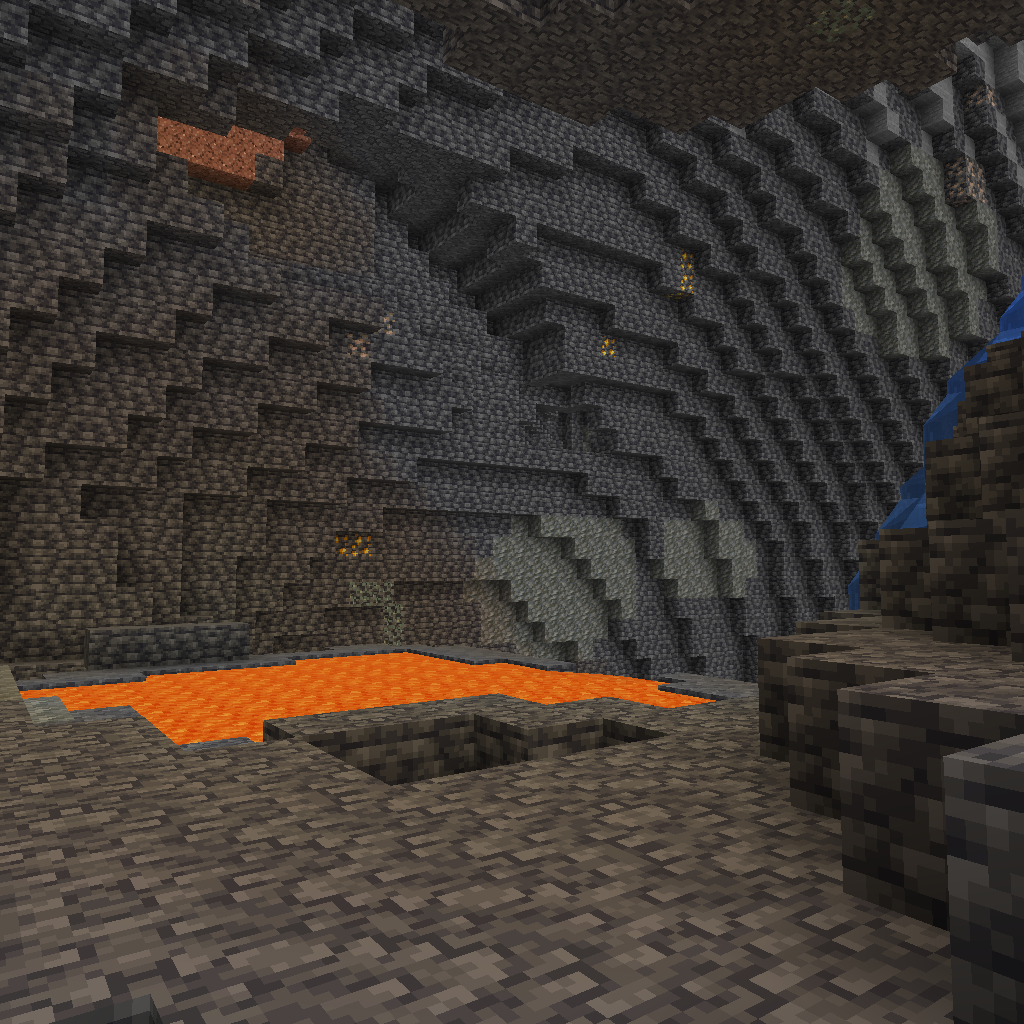
up close lava piit in cave